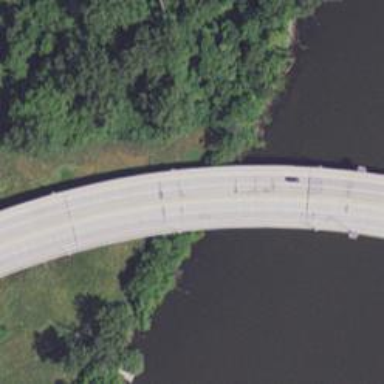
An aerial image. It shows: Bridge.